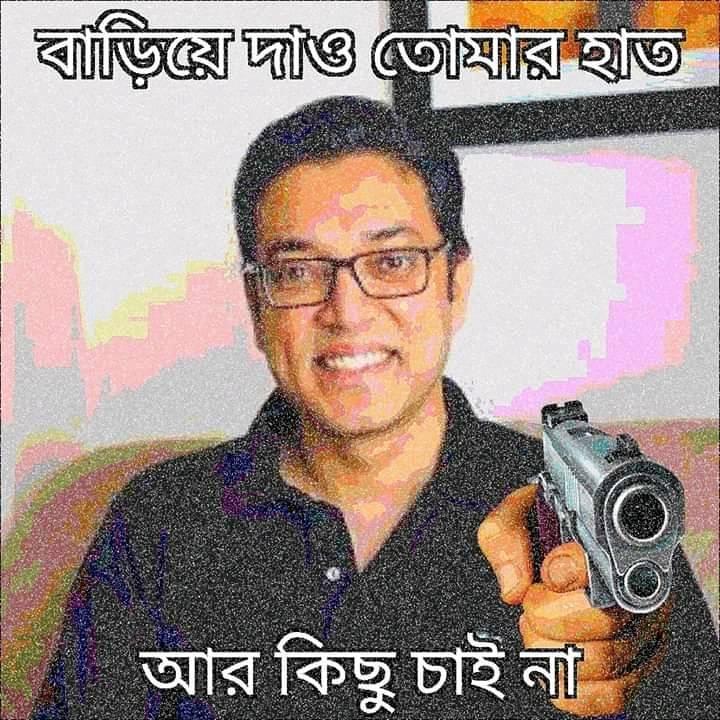
Caption: বাড়িয়ে দাও তোমার হাত     আর কিছু চাই না
Label: non-hate